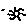
Label: sun